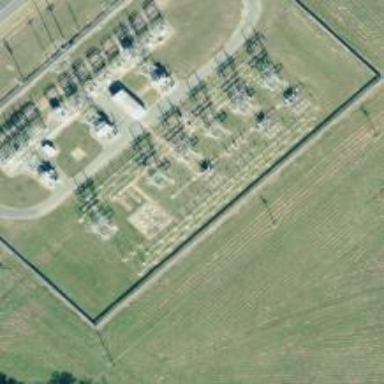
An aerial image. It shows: Switch used for power control.